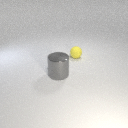
small yellow rubber sphere to the right of large gray metal cylinder